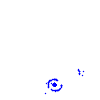
Particle: kaon